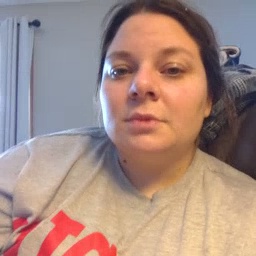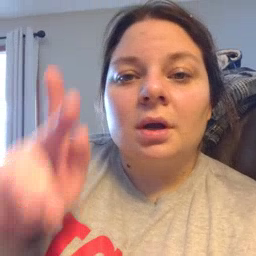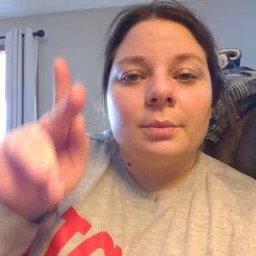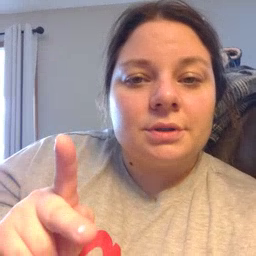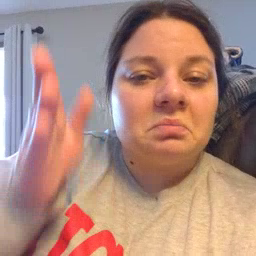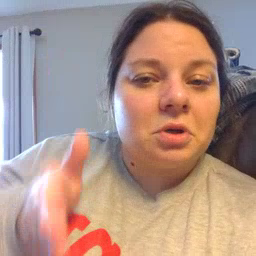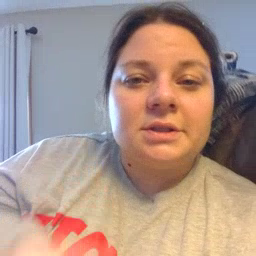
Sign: person